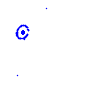
Particle: kaon